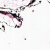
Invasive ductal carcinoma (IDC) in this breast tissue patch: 0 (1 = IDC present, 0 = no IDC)